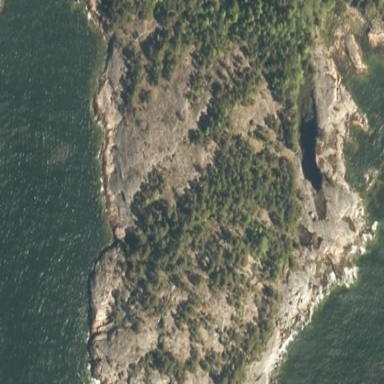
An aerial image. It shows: Landscape dominated by bare rock.